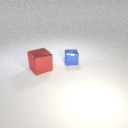
small blue metal cube behind large red metal cube